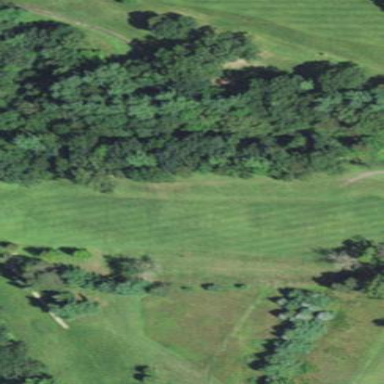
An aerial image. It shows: Golf rough area.